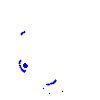
Particle: kaon